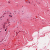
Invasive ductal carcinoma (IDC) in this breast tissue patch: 0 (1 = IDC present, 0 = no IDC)